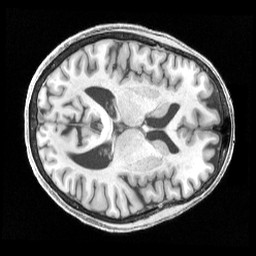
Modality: T1w
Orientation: axial
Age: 66
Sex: female
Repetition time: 2.4 s
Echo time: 0.00222 s